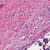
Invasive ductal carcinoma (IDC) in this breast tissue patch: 1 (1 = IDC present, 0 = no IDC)